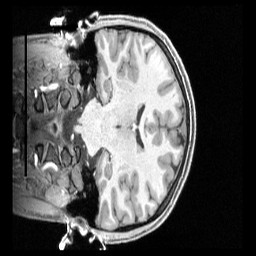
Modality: T1w
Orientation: coronal
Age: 21
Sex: female
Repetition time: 2.4 s
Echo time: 0.00222 s